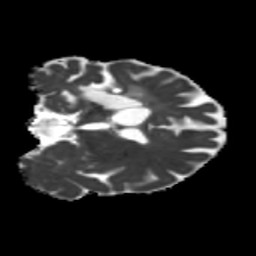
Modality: MD
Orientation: coronal
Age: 57
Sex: female
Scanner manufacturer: siemens
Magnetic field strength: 3 T
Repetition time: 5.25 s
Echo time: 0.08 s